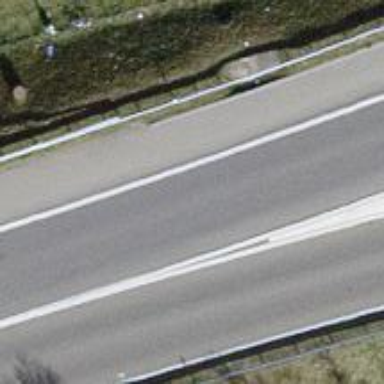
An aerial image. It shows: Asphalt motorway link.